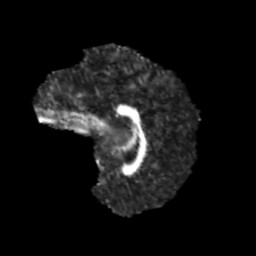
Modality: FA
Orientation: sagittal
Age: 13
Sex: female
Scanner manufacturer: siemens
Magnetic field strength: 3 T
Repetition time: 3.8 s
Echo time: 0.07 s